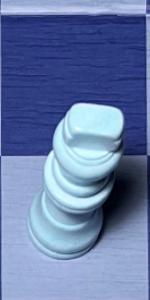
Label: King_White